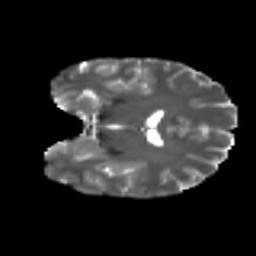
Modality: T2w
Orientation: coronal
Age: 35
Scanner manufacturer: ge
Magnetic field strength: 3 T
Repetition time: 7.8 s
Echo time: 0.0606 s